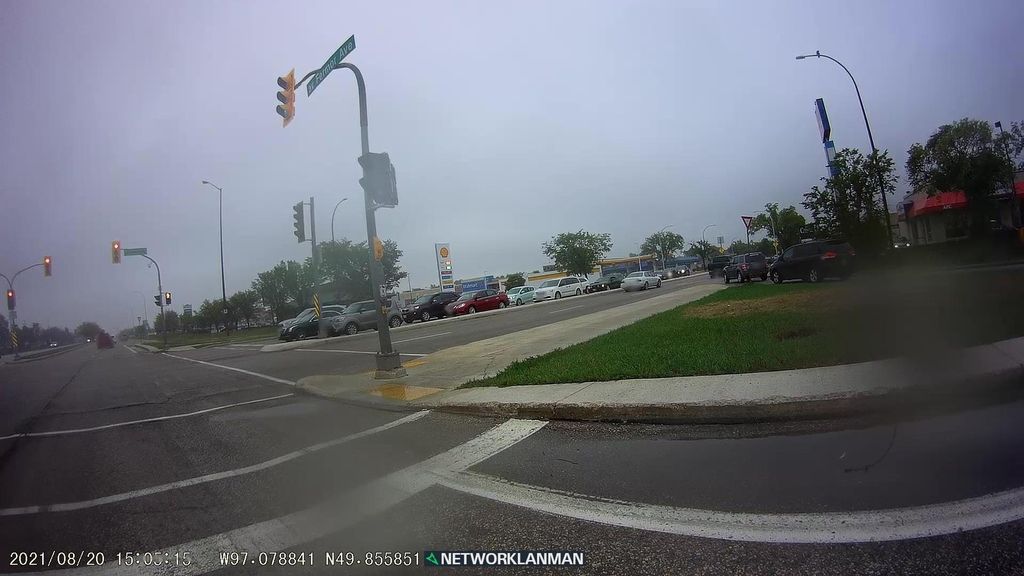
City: winnipeg